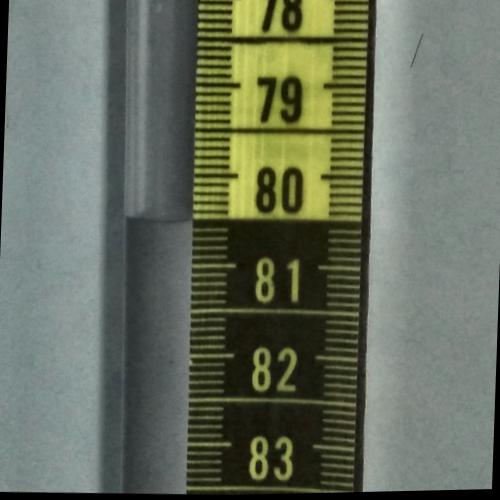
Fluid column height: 80.5 cm